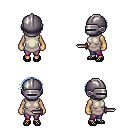
a pixel art fantasy rpg character, female body template, human, tanned skin, white tunic, magenta pants, white cyan short bangs hairstyle, metal helm, ghillies, dagger, four views (front, back, left, right), 2x2 character sprite sheet, small pixel art, hard edges, no anti-aliasing